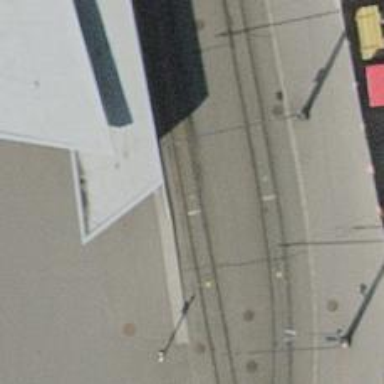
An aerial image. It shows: Tram stop with public transport stop position for trams.